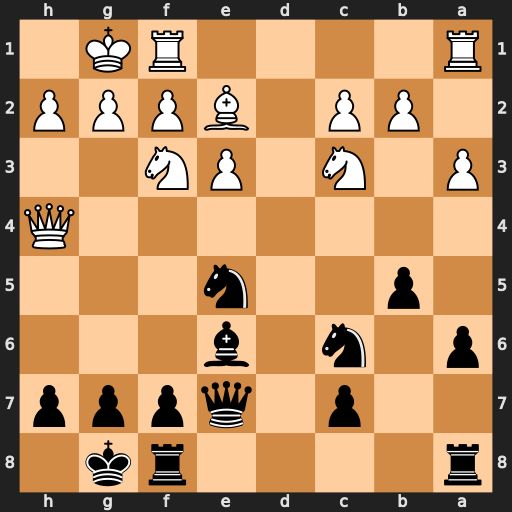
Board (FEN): r4rk1/2p1qppp/p1n1b3/1p2n3/7Q/P1N1PN2/1PP1BPPP/R4RK1
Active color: b
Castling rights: -
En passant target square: -
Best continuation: Nxf3+ Bxf3 Qxh4